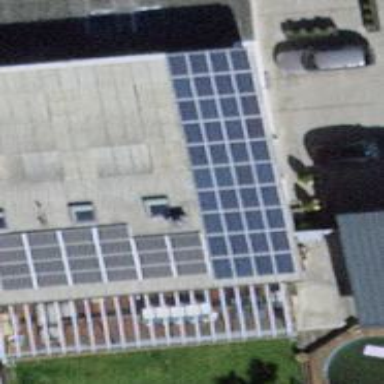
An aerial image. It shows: Small solar photovoltaic panel generator installed on roof.